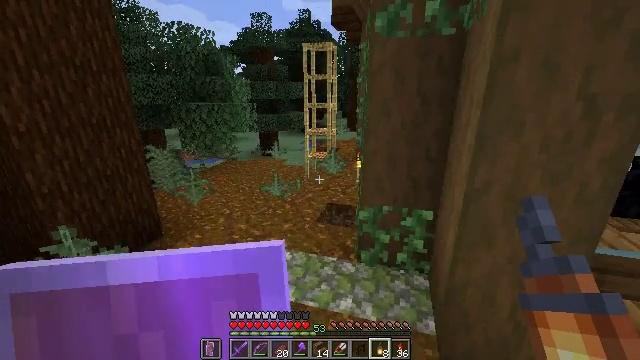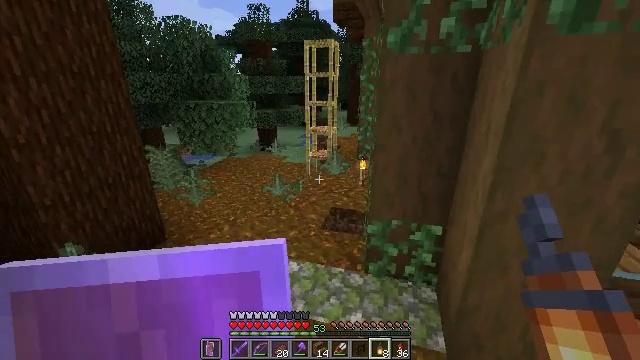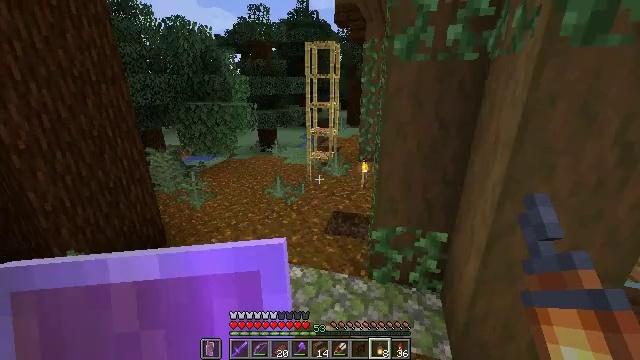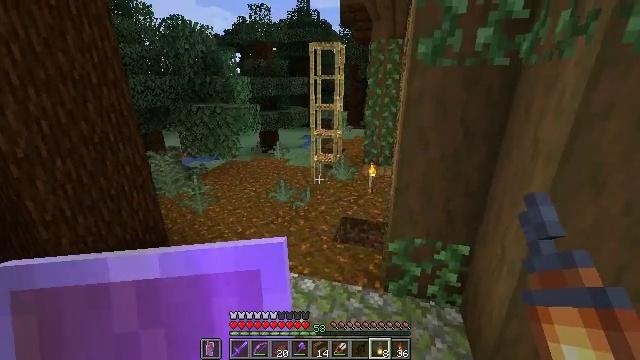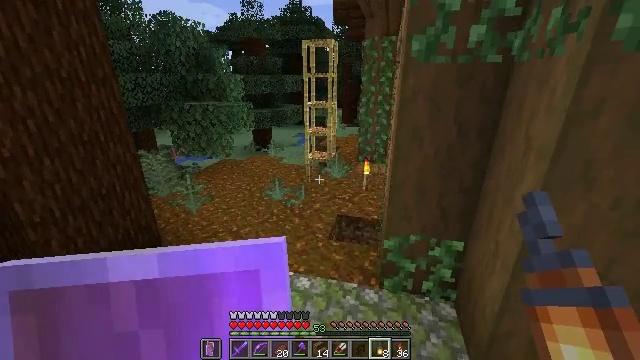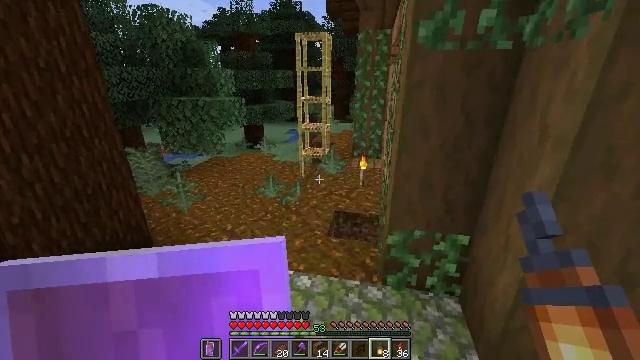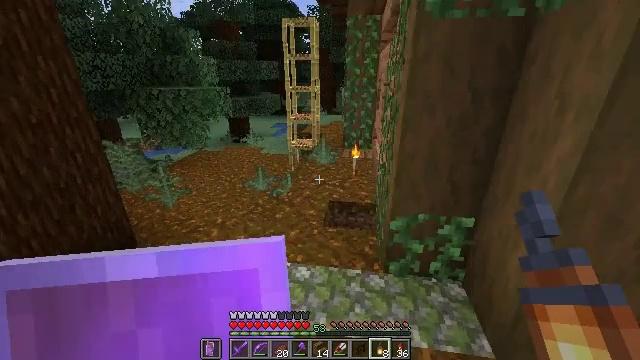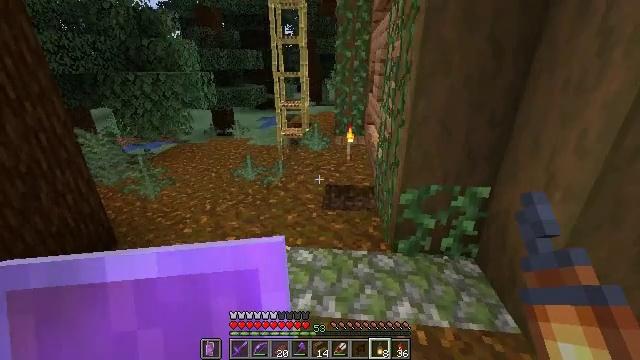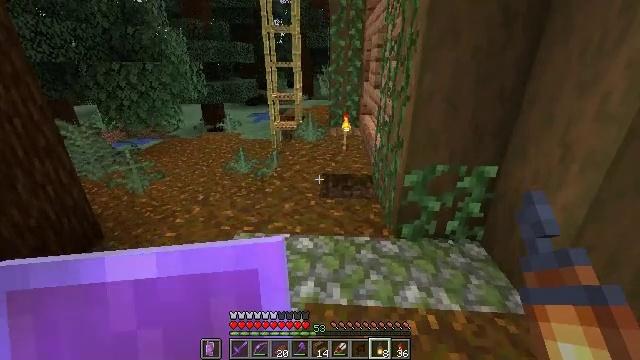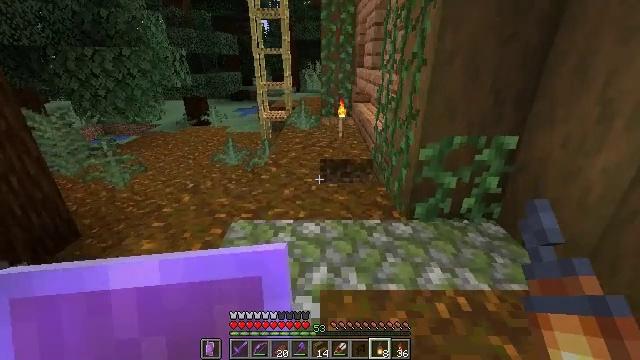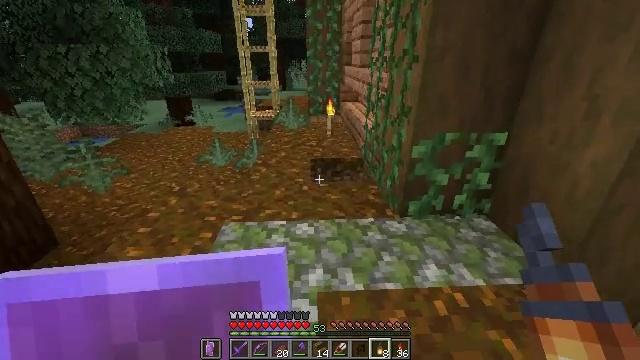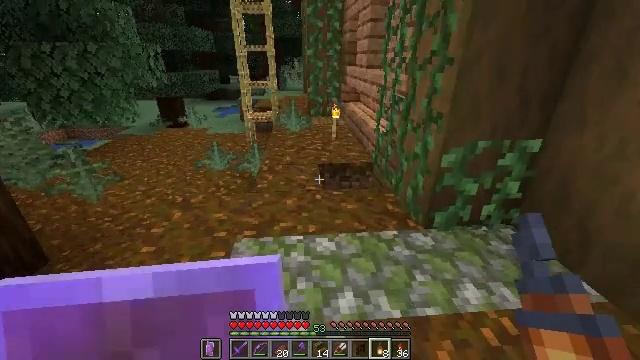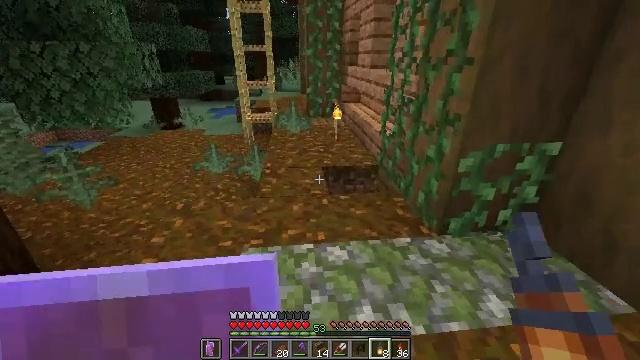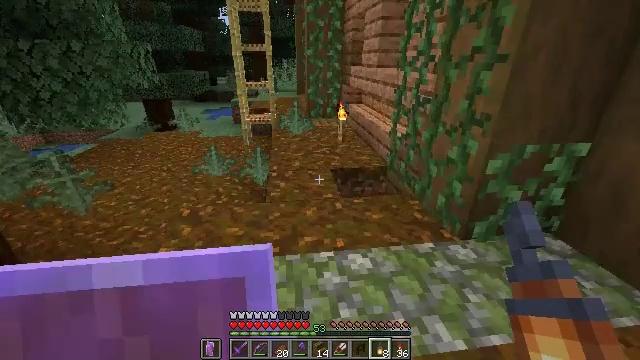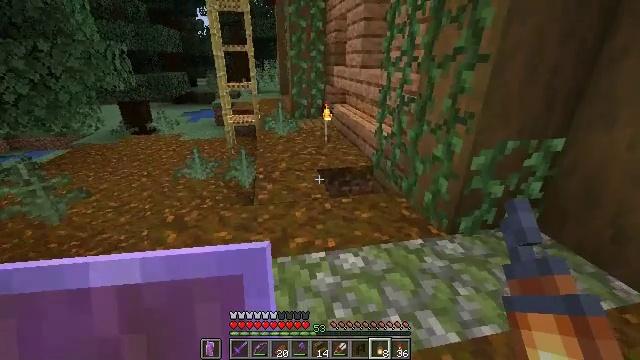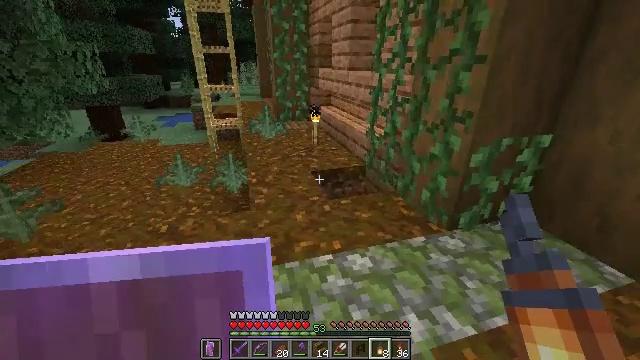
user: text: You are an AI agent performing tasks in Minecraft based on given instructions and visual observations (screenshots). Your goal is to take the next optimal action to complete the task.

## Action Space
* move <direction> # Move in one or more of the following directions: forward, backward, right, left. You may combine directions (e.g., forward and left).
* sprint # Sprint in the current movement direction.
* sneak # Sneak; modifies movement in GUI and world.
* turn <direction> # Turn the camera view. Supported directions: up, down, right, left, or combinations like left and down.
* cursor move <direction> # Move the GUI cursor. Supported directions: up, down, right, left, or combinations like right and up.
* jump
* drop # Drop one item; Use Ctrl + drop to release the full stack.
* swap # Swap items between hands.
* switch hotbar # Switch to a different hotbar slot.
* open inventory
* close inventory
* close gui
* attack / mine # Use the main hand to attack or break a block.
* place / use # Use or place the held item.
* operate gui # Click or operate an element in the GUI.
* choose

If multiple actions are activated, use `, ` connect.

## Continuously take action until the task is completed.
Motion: motion action
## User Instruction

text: Gather vines from trees or structures.
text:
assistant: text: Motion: move forward and move left, turn down, jump
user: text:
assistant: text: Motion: move forward and move left
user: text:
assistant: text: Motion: move forward and move left
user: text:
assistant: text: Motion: move forward and move left, turn right
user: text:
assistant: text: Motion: move forward and move left, turn right
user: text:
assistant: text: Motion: move forward and move left, turn right and down
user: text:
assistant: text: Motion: move forward and move left, turn right
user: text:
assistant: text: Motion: move forward and move left, turn right
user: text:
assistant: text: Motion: move forward and move left, turn right
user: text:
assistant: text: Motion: move forward and move left, turn right
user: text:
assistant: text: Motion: move forward and move left, turn right
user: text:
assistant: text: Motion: move forward and move left, turn right
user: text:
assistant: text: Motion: move left, turn right
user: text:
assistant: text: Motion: move left, turn right
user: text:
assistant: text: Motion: turn right
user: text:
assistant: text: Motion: turn right and up
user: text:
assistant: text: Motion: turn right and up
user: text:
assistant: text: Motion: turn right and up
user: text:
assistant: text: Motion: no_op
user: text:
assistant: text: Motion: no_op
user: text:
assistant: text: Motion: no_op
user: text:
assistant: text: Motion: no_op
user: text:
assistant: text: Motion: no_op
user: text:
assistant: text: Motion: move right
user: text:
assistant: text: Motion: move right
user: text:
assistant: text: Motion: move right
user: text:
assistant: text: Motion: move right
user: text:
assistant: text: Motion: move forward and move right
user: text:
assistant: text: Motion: move forward
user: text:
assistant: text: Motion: move forward